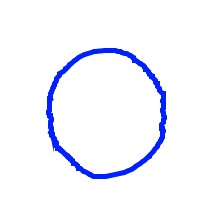
Shape: circle